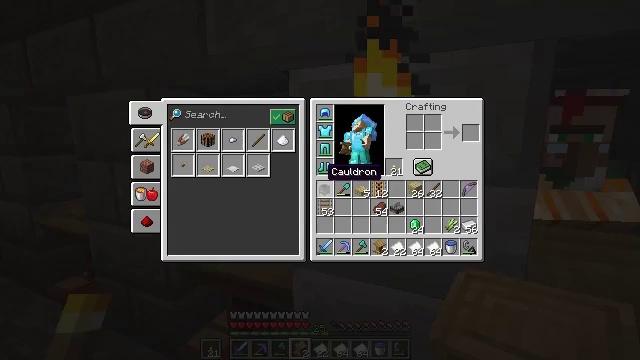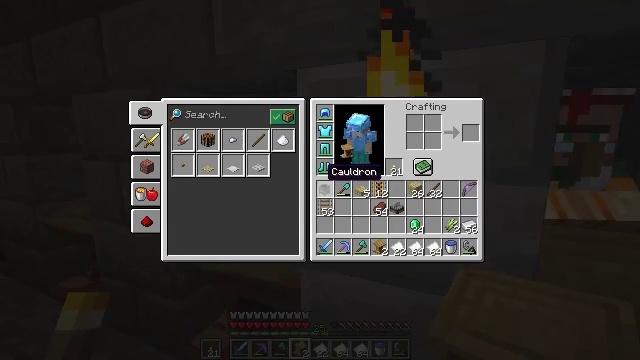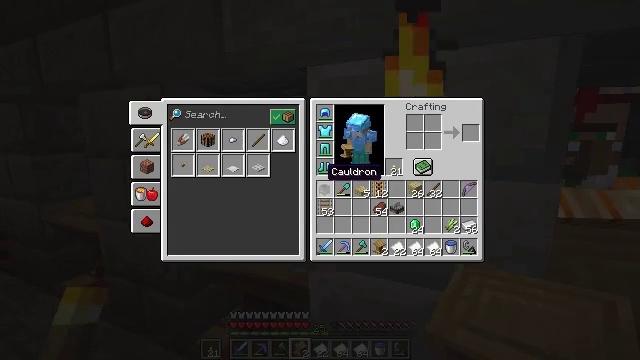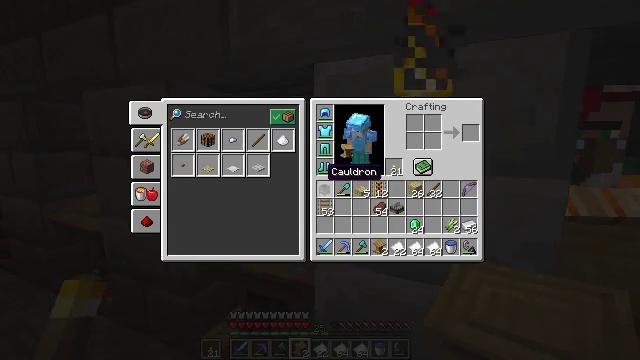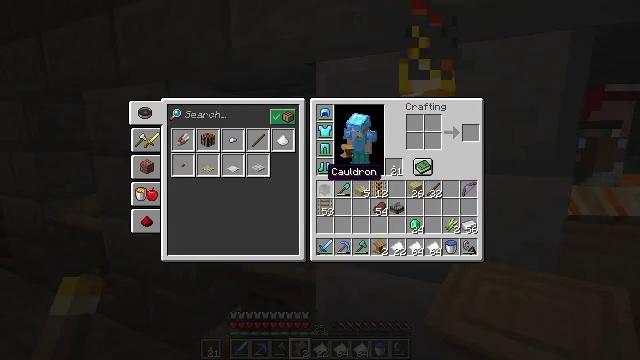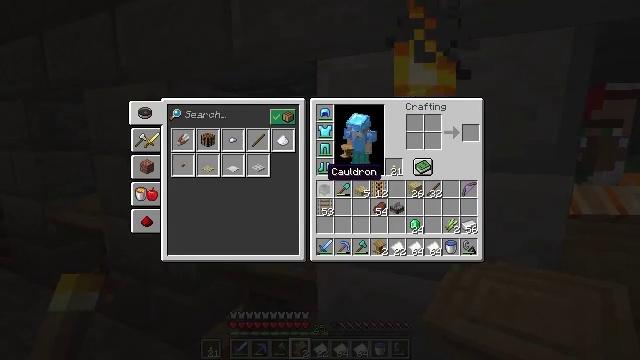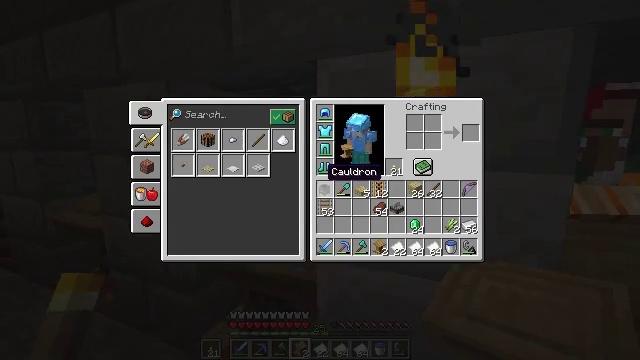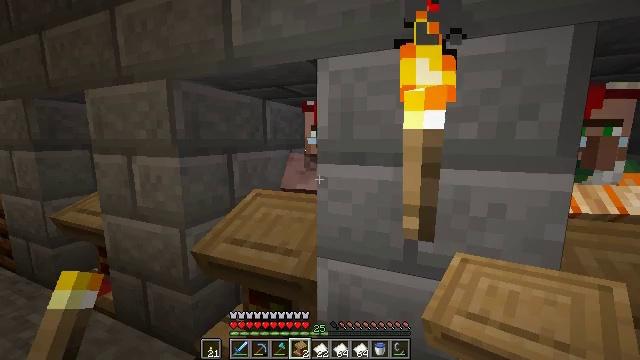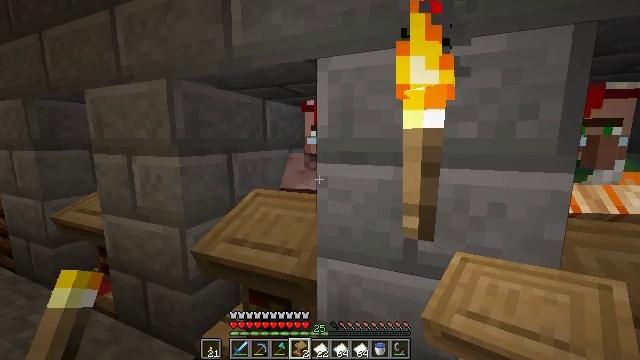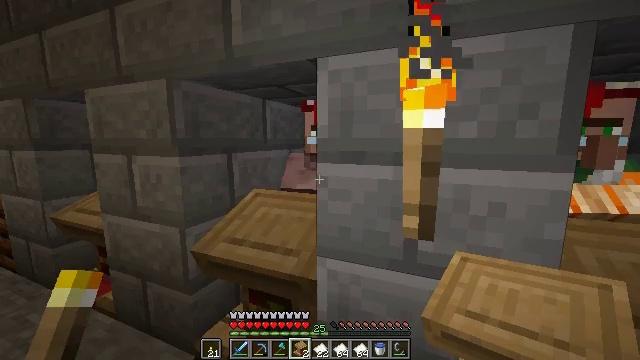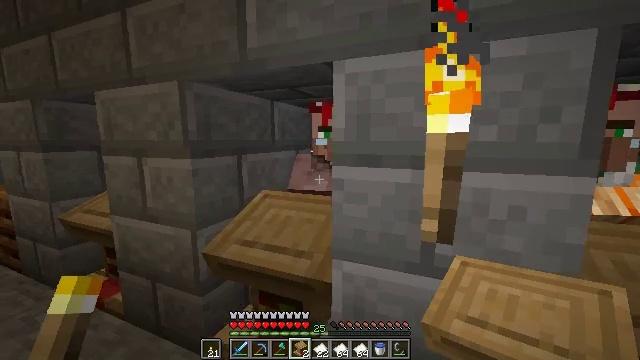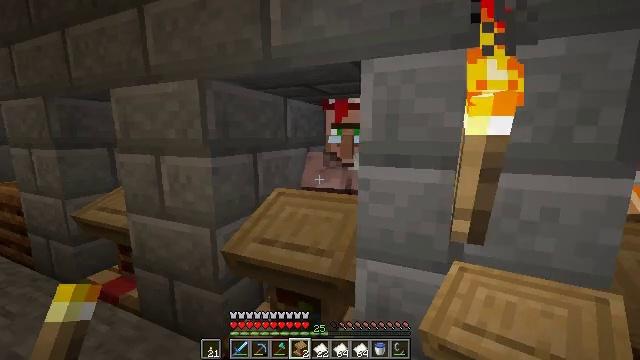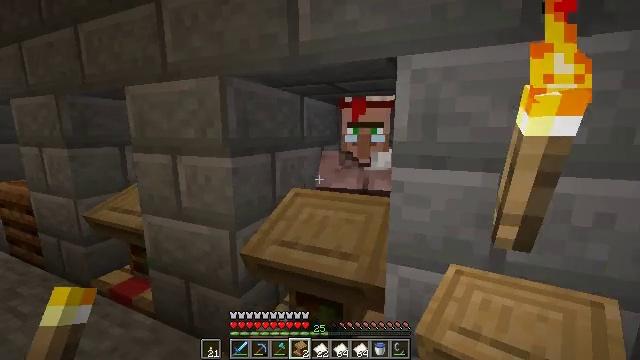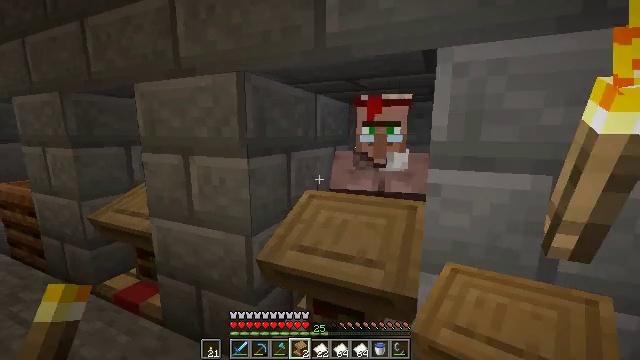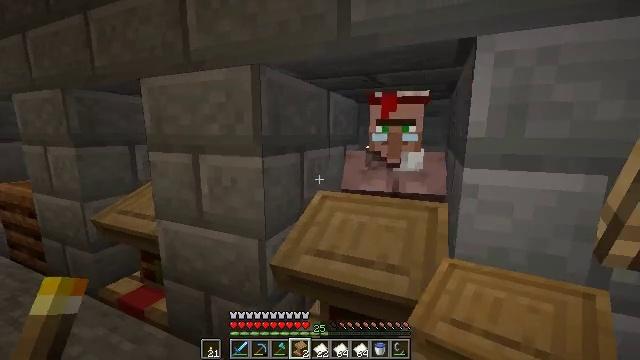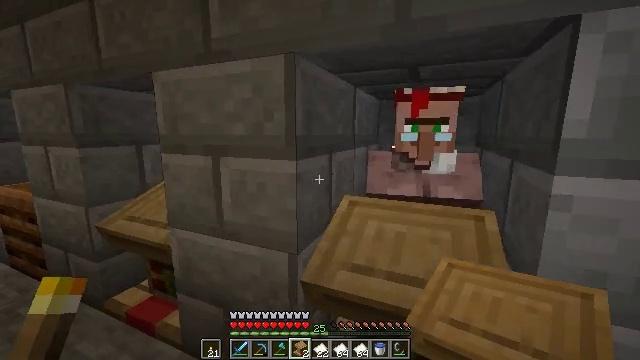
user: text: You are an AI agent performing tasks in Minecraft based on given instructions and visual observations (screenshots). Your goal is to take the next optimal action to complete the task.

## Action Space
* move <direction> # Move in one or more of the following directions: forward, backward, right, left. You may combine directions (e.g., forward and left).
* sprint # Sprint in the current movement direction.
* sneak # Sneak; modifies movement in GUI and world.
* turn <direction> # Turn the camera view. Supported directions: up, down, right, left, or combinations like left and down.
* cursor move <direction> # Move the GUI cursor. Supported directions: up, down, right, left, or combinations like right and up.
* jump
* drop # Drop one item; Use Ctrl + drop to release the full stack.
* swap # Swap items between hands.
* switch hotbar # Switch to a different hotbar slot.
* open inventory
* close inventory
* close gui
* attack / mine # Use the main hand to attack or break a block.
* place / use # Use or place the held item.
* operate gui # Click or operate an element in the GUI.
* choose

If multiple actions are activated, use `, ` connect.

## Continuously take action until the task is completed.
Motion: motion action
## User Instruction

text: Destroy the lectern to reuse it.
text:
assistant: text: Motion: open inventory
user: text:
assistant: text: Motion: open inventory
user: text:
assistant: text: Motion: no_op
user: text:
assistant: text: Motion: no_op
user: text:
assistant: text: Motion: no_op
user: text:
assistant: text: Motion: no_op
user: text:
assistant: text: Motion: no_op
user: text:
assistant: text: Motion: no_op
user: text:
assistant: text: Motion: no_op
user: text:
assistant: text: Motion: move left
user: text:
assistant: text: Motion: move left
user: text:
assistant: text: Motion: move forward and move left
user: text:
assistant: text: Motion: move forward and move left
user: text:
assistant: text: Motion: move forward and move left
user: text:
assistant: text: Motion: move forward and move left
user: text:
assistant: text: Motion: move forward and move left
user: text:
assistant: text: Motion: move forward and move left
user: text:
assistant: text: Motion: move forward and move left
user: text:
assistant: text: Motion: move forward and move left
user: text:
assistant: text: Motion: move forward and move left
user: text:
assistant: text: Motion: move forward and move left
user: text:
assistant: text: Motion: move forward and move left, turn right
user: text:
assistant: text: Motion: turn right
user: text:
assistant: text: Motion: turn right
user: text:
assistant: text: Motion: no_op
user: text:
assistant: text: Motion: no_op
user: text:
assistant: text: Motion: no_op
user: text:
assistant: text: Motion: no_op
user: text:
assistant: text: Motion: no_op
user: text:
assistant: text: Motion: turn right, use / place